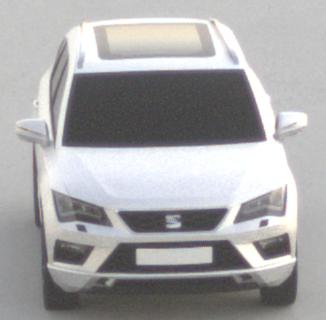
Make: SEAT
Model: Ateca 1.0 TSI Ecomotive
Detailed model: Ateca (5FP)
Model produced from: 2016/08
Model produced until: 2018/08
Doors: 5
Color: white
Road condition: dry road
Daytime: sunrise or sunset
Contrast: low contrast